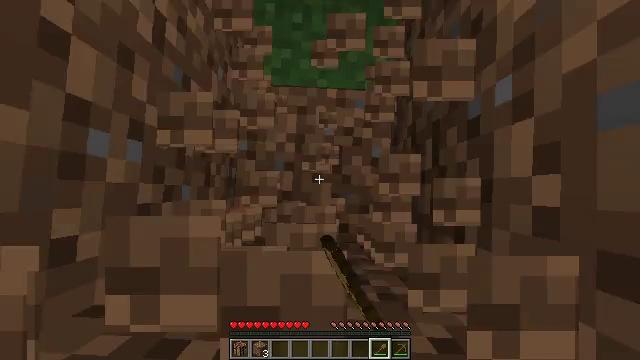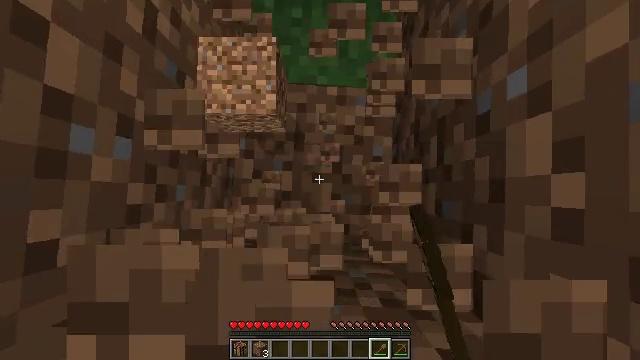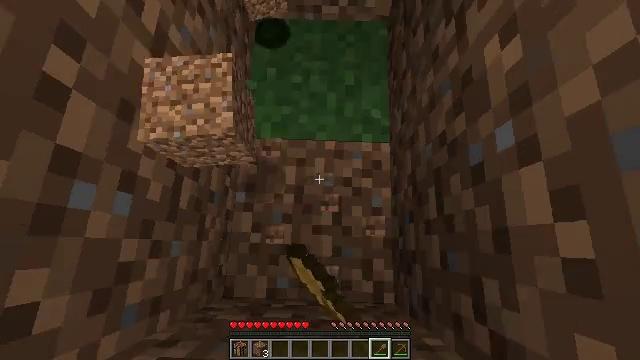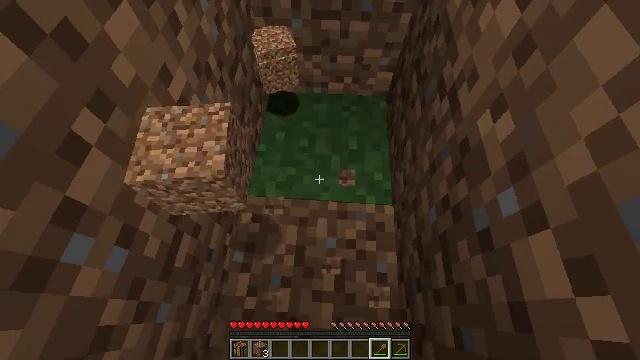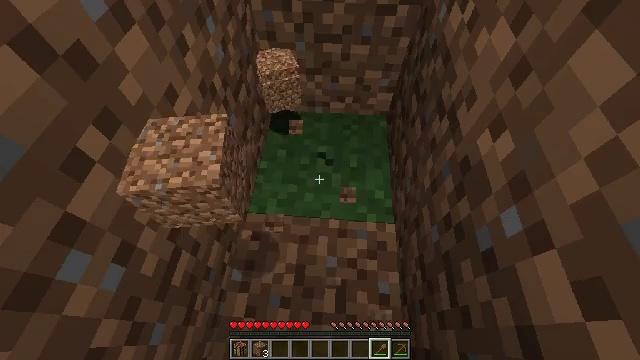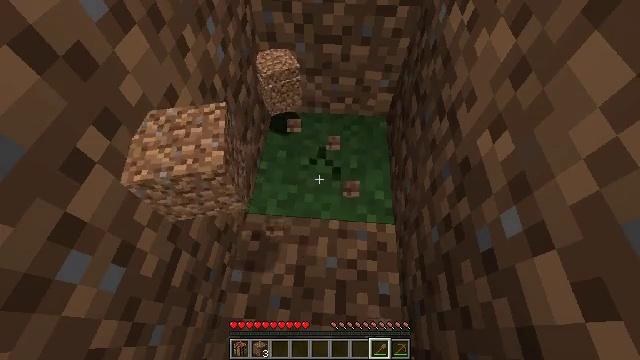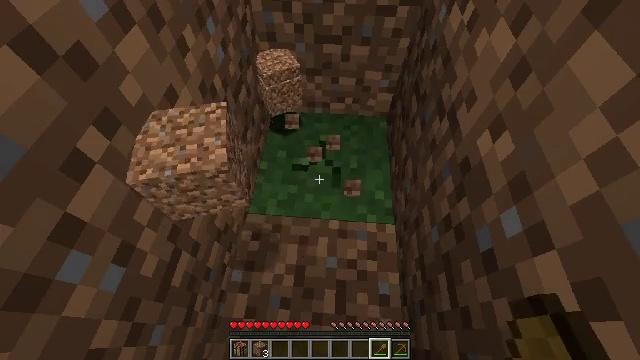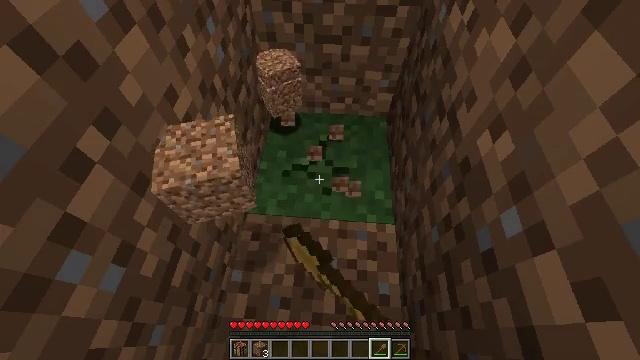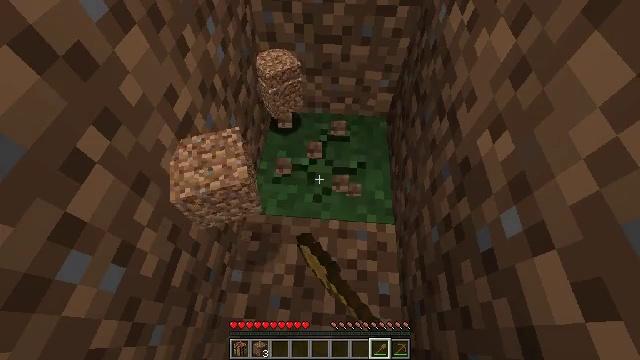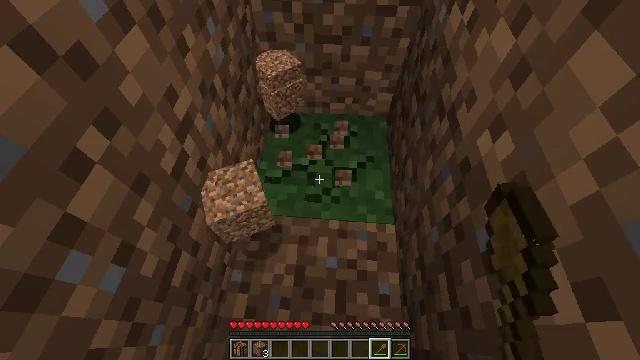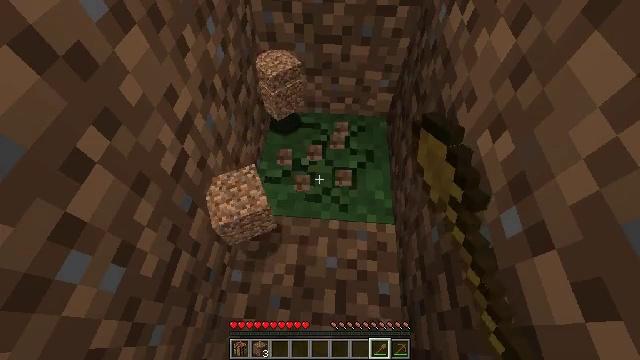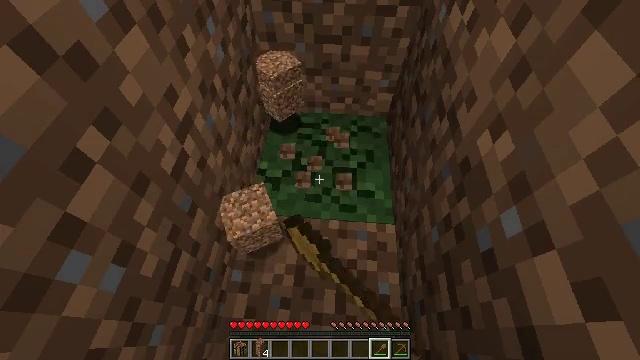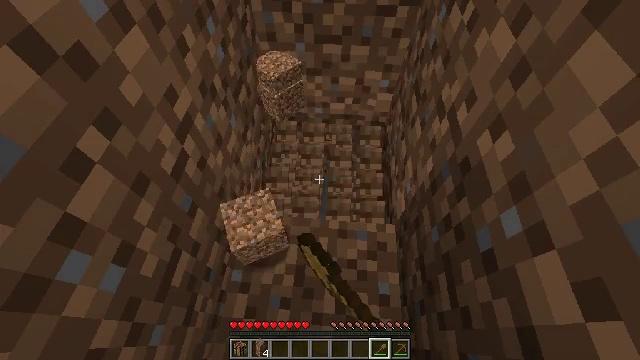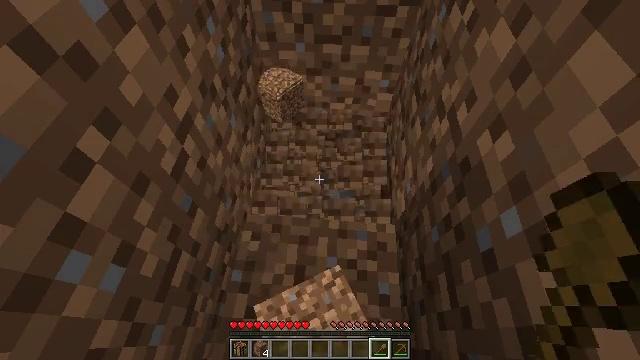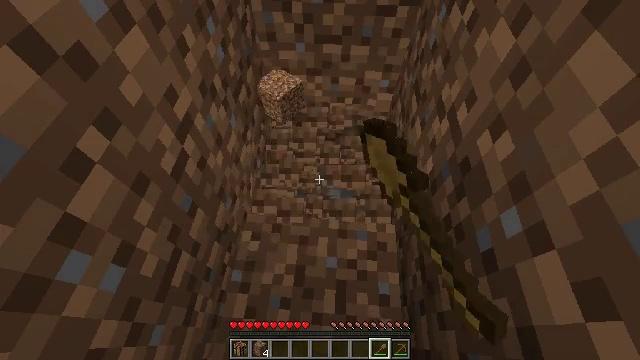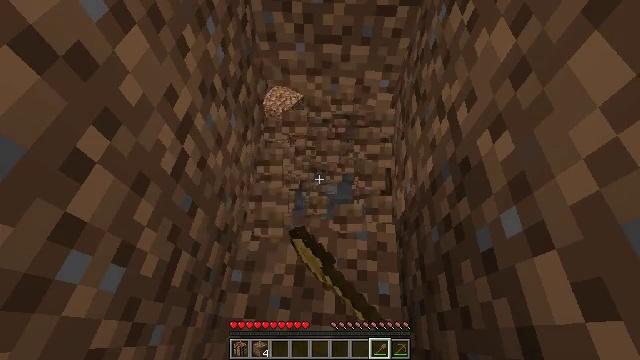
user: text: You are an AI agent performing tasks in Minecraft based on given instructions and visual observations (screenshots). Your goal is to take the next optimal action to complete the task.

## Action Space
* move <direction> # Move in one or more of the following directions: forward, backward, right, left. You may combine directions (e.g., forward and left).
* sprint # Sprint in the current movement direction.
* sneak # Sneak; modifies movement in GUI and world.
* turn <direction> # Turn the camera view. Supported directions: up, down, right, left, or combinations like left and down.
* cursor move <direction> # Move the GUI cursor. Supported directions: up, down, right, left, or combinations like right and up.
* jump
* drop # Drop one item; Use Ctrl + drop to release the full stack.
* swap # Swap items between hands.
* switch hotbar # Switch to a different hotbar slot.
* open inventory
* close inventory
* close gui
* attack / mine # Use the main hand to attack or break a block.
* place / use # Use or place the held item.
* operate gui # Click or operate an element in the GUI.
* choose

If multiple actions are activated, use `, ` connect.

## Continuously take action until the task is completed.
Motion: motion action
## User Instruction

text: Dig up the grass block for dirt.
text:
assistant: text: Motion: attack / mine
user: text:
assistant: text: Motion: turn up, attack / mine
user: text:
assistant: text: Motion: turn left and up, attack / mine
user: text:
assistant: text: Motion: turn up, attack / mine
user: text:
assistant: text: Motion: attack / mine
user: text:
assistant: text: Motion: attack / mine
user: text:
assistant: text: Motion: attack / mine
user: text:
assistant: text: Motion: attack / mine
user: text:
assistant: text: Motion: attack / mine
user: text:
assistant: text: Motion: attack / mine
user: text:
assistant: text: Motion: attack / mine
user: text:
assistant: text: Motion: attack / mine
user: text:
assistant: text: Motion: attack / mine
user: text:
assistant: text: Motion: attack / mine
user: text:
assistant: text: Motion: attack / mine
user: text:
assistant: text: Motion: attack / mine
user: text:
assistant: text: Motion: attack / mine